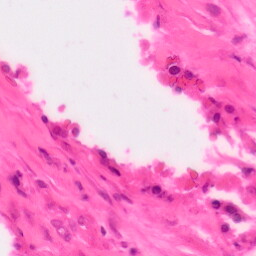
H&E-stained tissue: Colon